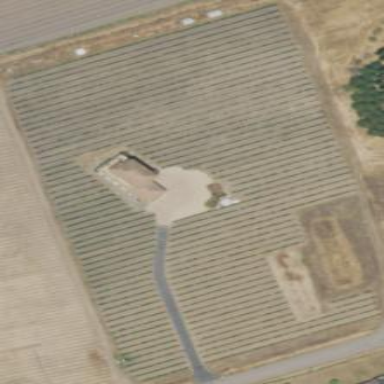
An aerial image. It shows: Vineyard growing grapes.